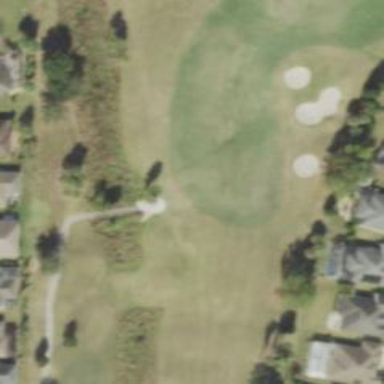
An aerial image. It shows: Path bridge over golf cartpath.